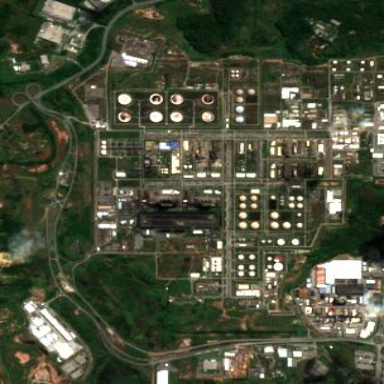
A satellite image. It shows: Industrial area with refinery.